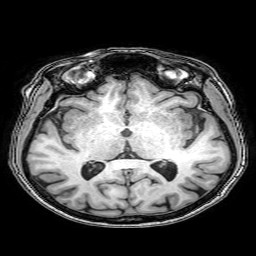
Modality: T1w
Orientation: coronal
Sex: female
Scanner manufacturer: philips
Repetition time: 0.008162 s
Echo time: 0.00376 s